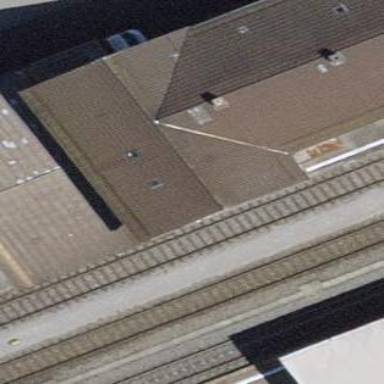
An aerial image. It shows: Train station building.